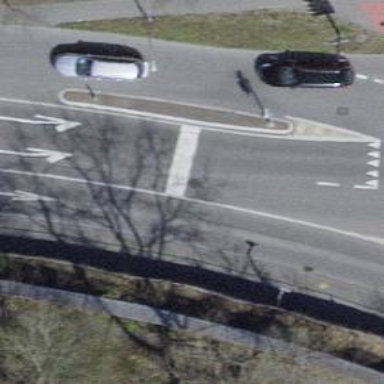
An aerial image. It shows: Road with traffic signals.